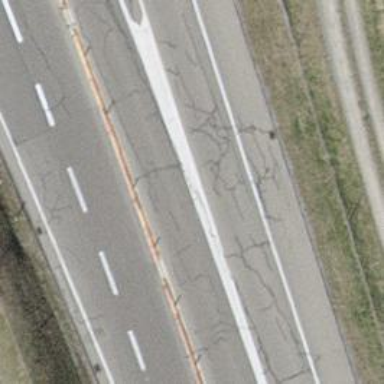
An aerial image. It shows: Trunk highway designated as motorroad.